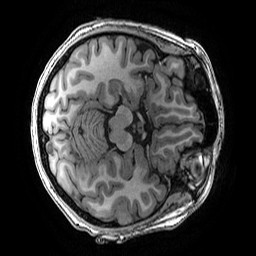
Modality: T1w
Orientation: axial
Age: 15
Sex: male
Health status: ill
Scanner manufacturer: ge
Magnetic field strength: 3 T
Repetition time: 0.007664 s
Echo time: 0.00342 s